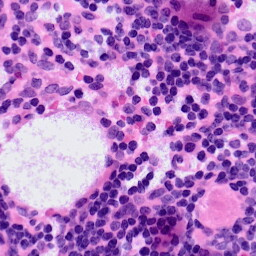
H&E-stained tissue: LymphNode